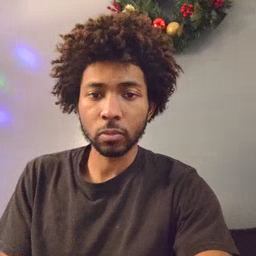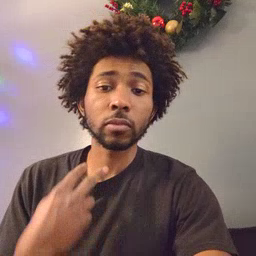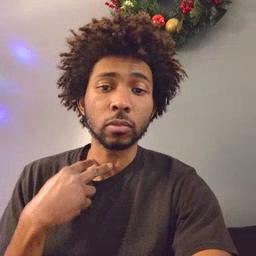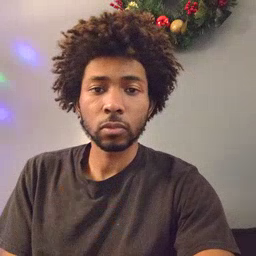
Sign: stuck